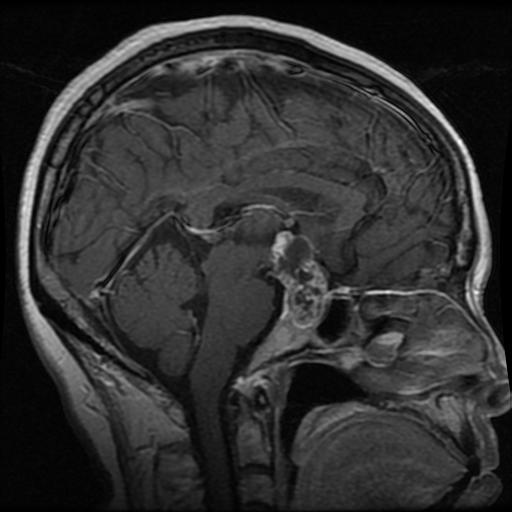
Label: pituitary